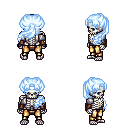
a pixel art fantasy rpg character, male body template, skeleton, steel arm armor, gold greaves, white cyan princess hairstyle, cloth bracers, four views (front, back, left, right), 2x2 character sprite sheet, small pixel art, hard edges, no anti-aliasing